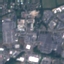
Label: Industrial